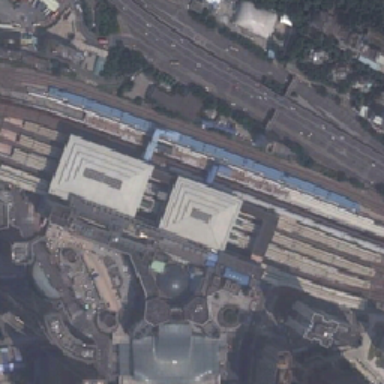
The railway station stands in front of the grand bustling area .